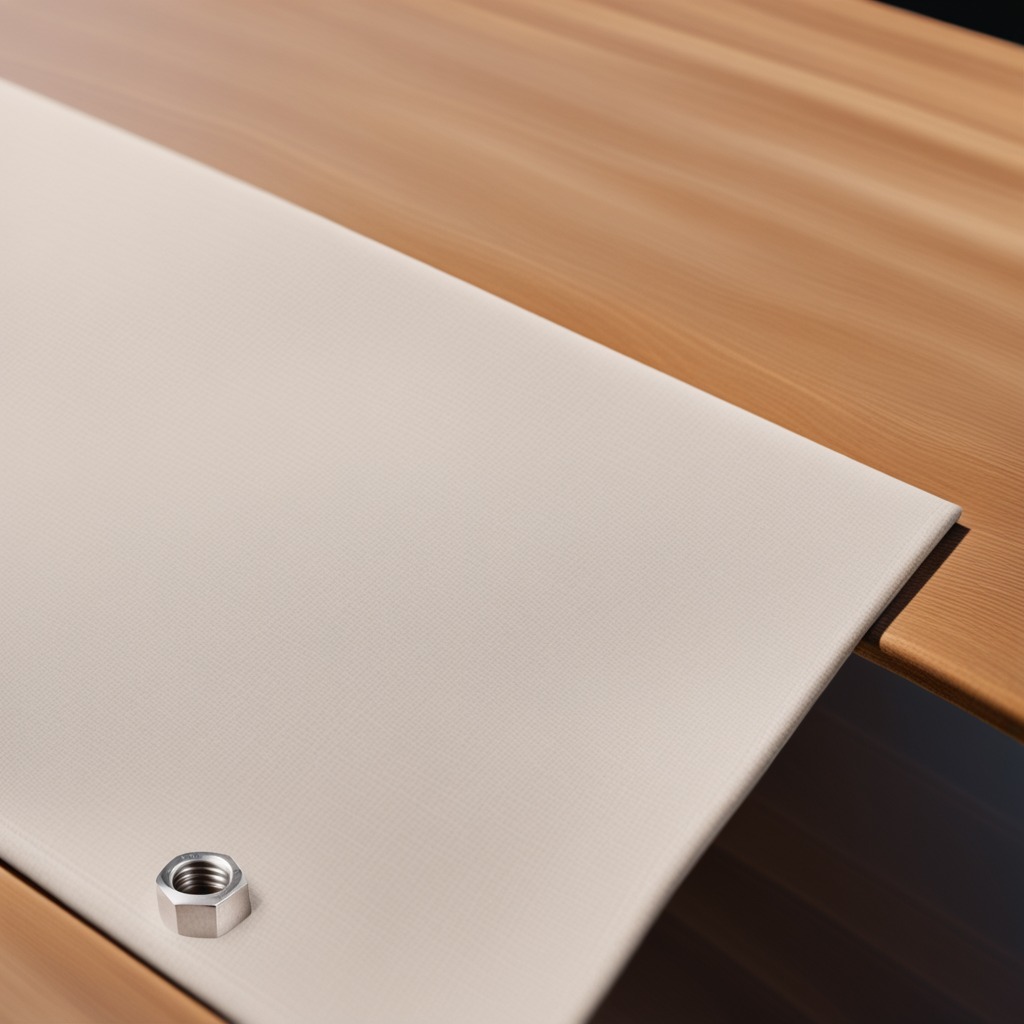
A metal nut lies on the wooden table.